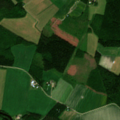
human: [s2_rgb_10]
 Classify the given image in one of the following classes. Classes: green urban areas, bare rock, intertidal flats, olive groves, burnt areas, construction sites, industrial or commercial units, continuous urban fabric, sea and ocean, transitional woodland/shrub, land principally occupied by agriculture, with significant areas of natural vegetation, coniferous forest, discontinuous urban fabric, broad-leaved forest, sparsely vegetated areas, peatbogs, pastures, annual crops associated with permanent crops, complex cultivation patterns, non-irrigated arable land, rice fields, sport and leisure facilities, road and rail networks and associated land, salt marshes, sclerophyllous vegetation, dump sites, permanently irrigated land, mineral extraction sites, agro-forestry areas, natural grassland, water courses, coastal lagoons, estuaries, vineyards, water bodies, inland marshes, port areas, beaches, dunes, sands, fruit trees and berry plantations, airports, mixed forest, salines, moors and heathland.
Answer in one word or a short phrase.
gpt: non-irrigated arable land, land principally occupied by agriculture, with significant areas of natural vegetation, mixed forest